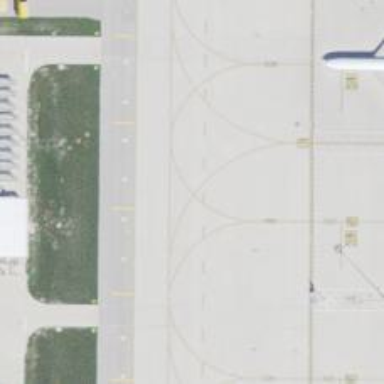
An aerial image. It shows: View of taxiway at the airport.